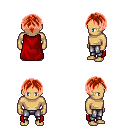
a pixel art fantasy rpg character, male body template, human, tanned skin, red cape, metal pants, red parted hairstyle, four views (front, back, left, right), 2x2 character sprite sheet, small pixel art, hard edges, no anti-aliasing